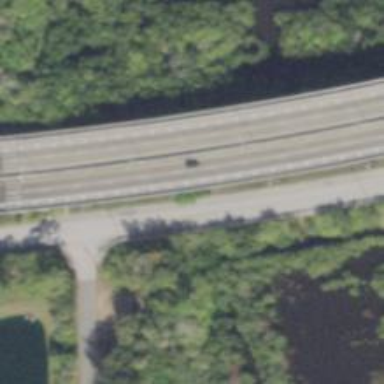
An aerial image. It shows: Primary highway crossing over bridge.